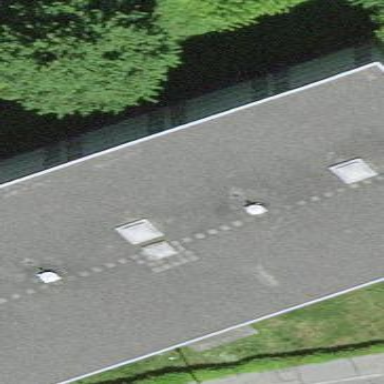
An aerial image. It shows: Building with apartments and flat roof.